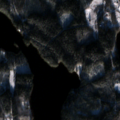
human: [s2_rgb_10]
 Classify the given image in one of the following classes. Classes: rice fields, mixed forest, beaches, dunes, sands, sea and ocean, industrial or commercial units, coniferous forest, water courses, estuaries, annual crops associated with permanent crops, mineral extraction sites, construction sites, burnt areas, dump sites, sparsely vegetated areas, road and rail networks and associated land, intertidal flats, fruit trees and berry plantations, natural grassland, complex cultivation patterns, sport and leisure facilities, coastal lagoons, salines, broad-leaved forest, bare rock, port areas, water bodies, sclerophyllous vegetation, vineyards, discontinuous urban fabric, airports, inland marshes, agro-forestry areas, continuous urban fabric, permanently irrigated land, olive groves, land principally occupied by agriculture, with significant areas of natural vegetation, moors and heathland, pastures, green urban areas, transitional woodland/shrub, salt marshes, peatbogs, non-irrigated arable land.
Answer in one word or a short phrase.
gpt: broad-leaved forest, coniferous forest, mixed forest, water bodies